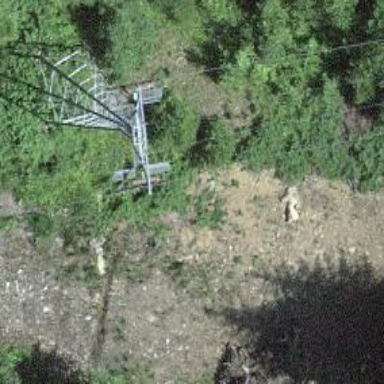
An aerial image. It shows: Pylon used for aerialway.